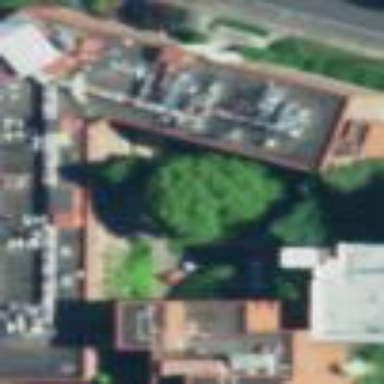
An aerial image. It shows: University building with flat roof.